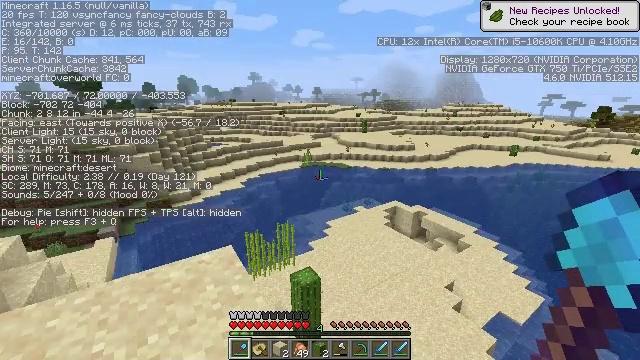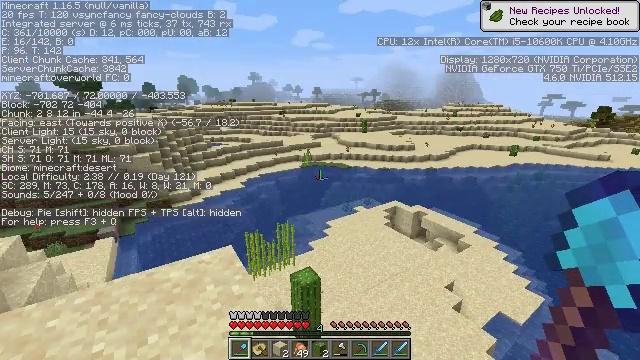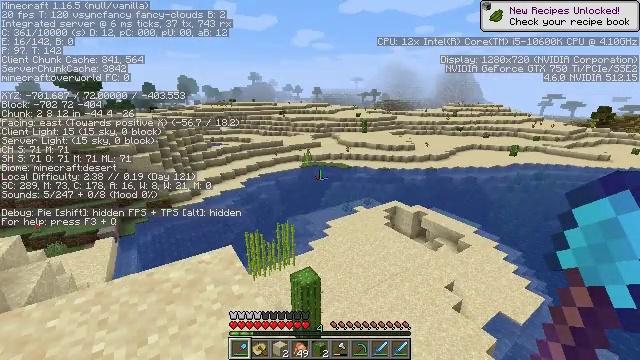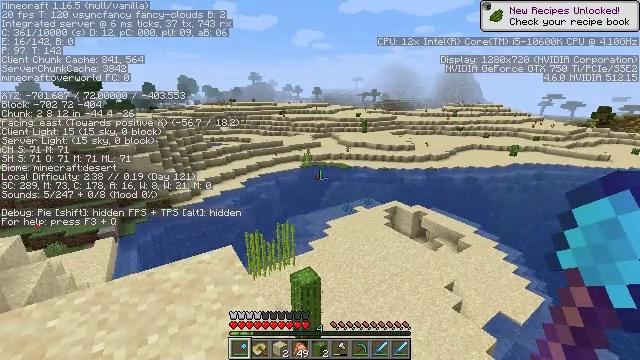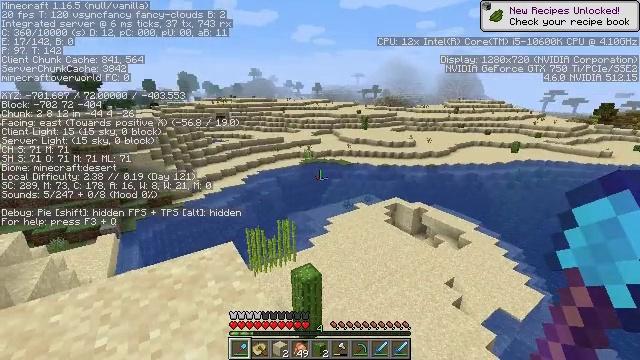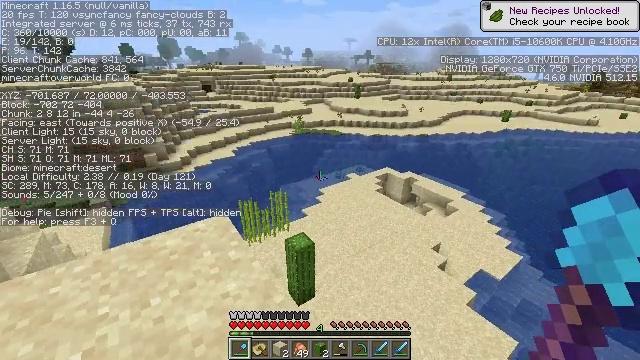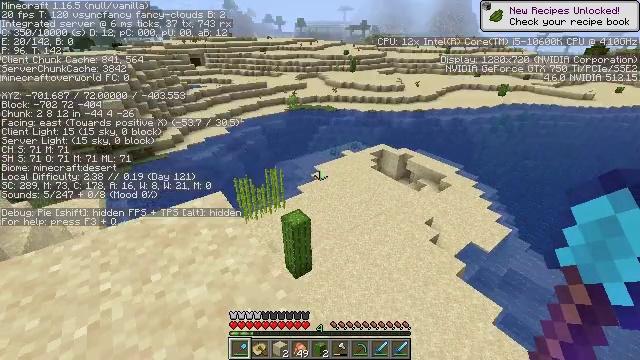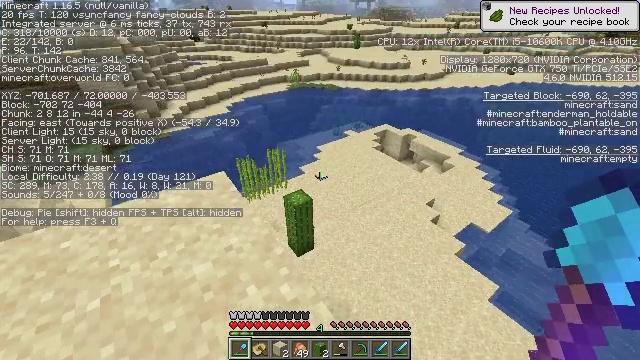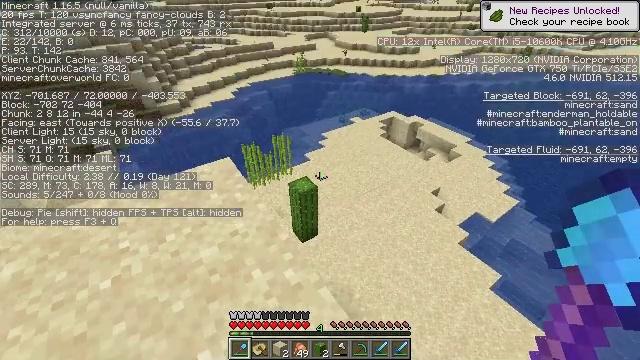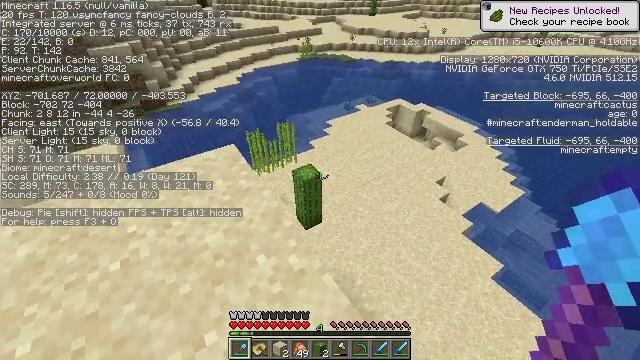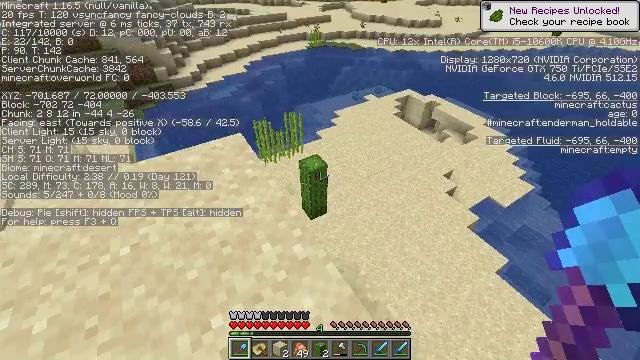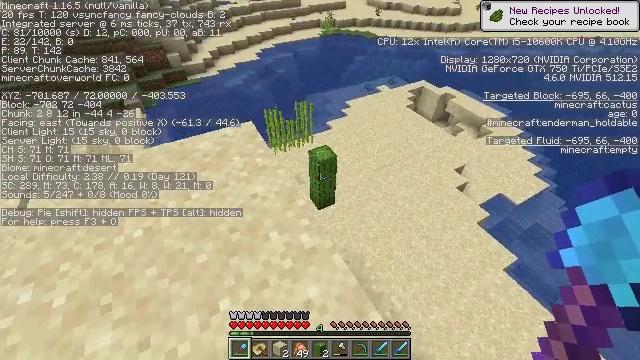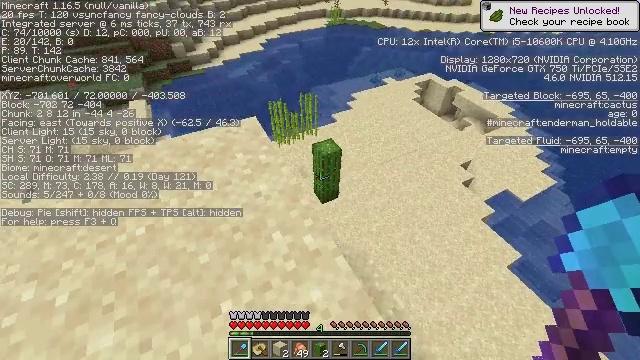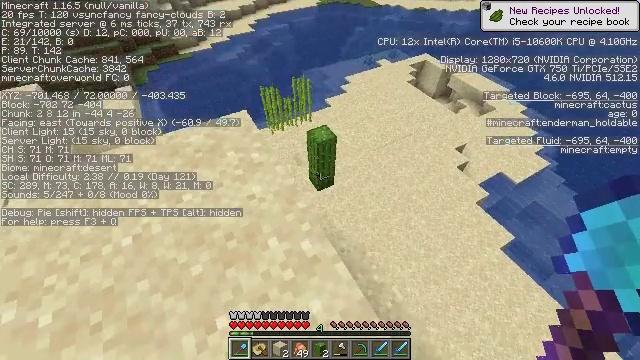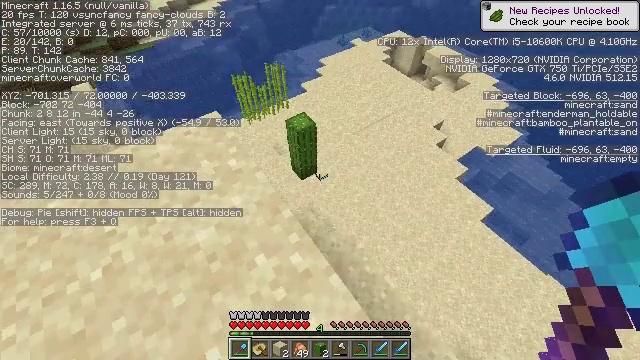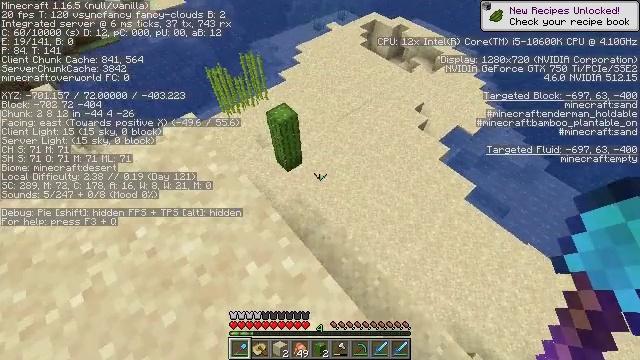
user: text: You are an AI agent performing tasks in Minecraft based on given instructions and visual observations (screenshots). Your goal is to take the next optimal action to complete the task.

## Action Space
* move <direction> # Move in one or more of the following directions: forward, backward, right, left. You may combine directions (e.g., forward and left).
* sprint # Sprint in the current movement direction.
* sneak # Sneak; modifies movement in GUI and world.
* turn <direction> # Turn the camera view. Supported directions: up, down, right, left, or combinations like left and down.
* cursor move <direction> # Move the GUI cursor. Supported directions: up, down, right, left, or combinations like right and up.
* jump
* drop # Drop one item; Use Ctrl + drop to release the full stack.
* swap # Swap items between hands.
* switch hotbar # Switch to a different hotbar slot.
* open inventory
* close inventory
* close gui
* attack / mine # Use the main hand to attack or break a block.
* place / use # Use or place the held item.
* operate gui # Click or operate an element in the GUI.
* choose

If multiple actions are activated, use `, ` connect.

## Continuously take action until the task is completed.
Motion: motion action
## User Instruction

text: Harvest the cactus plant.
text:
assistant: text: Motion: no_op
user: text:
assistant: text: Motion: no_op
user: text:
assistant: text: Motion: no_op
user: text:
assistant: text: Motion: no_op
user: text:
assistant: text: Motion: turn right and down
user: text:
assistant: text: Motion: turn right and down
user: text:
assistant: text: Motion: turn down
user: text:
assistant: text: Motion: turn left and down
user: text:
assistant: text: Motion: turn left and down
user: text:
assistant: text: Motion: turn left and down
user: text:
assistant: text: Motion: turn left and down
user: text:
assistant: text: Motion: move forward, turn left and down
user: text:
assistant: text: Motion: move forward, turn right and down
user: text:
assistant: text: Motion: move forward, turn right and down
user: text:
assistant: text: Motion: move forward, turn right and down
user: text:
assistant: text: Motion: move forward, turn right and down
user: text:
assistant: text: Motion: move forward, turn down
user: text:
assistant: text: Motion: move forward, turn left
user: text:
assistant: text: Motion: move forward, turn left
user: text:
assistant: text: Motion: turn left
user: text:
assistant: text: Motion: turn left
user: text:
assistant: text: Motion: turn left
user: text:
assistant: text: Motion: turn left
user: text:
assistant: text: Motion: no_op
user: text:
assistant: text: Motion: no_op
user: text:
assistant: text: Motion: move forward
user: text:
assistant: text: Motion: move forward, turn up
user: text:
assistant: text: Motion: move forward
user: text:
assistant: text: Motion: move forward
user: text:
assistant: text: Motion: move forward